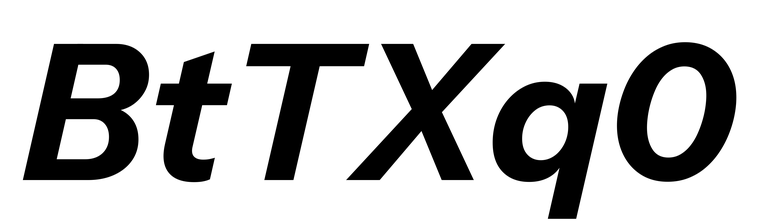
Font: InstrumentSans-Italic_Bold_Italic